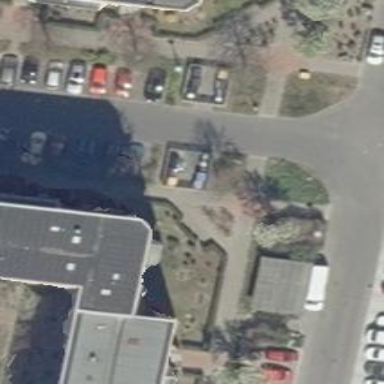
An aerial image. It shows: Sidewalk along the footway.